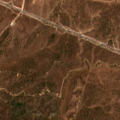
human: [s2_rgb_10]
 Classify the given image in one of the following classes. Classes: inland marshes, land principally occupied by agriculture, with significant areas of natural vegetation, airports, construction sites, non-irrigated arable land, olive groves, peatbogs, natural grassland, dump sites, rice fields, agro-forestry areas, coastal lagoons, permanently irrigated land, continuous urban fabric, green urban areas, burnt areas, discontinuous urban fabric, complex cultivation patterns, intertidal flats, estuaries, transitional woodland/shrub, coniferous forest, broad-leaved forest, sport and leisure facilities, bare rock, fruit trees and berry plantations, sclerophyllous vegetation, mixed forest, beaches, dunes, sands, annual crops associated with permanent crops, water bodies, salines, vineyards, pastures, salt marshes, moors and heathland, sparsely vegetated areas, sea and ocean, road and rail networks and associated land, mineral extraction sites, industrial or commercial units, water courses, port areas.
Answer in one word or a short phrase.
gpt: pastures, agro-forestry areas, broad-leaved forest